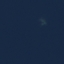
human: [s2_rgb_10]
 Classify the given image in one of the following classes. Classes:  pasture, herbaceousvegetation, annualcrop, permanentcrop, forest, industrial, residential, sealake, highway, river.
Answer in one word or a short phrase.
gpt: SeaLake